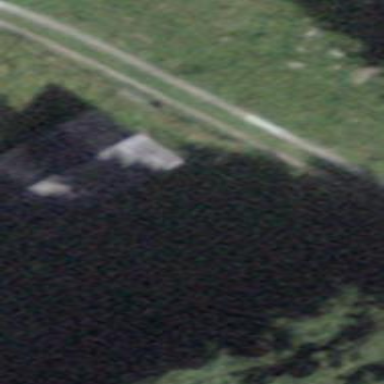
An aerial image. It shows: Simple house.